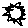
Label: sun